Question: Count the number of objects in the diagram.
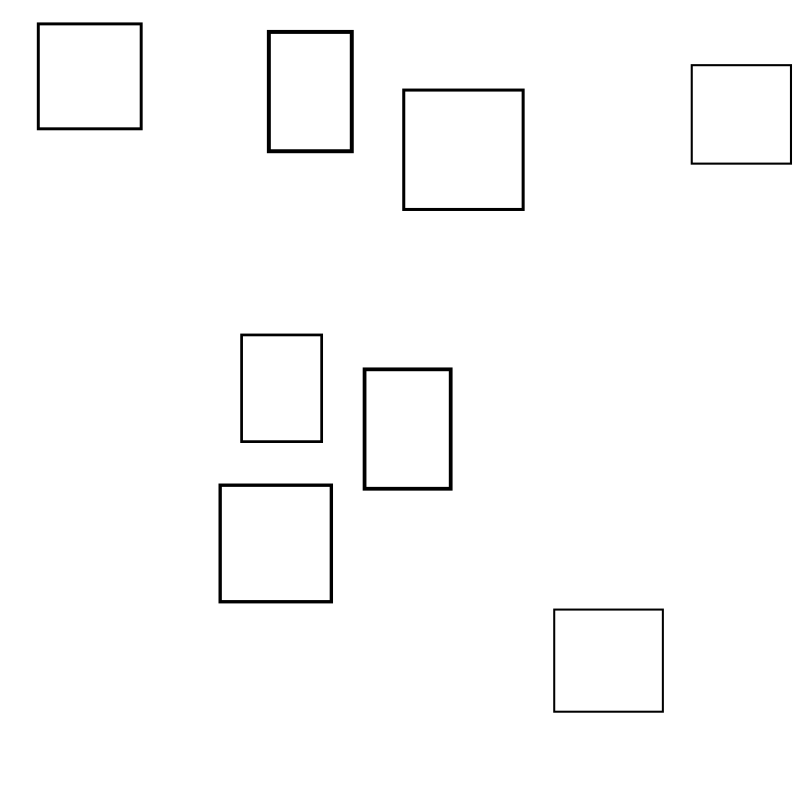
Answer: 8